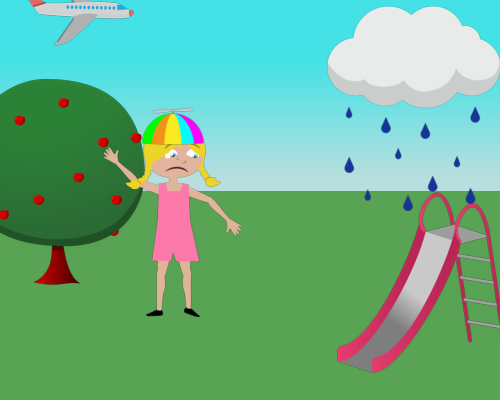
top right corner big rain cloud top a small apple tree left side a small plane facing right top a girl covering tree green part with one arm up crying